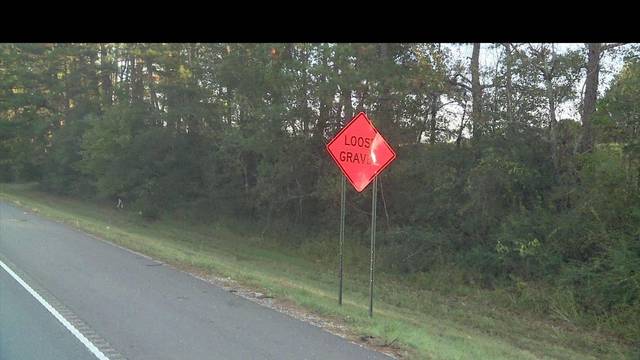
Region: United States
Coordinates: 30.474, -90.742